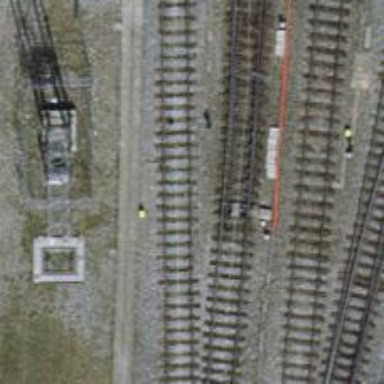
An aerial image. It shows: Rail siding with electrified tracks using contact line.